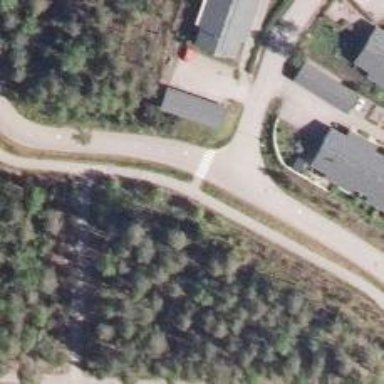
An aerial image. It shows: Cycleway.